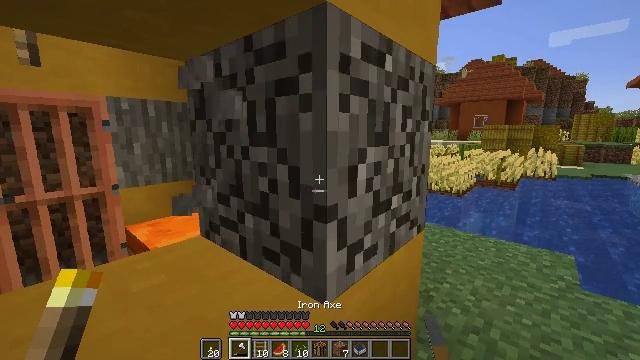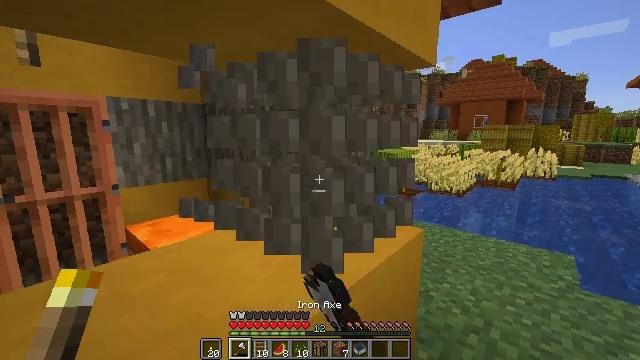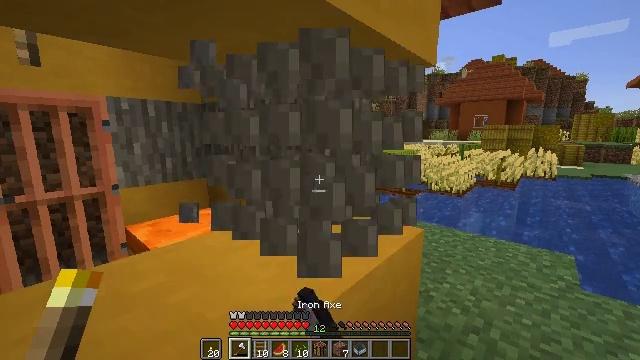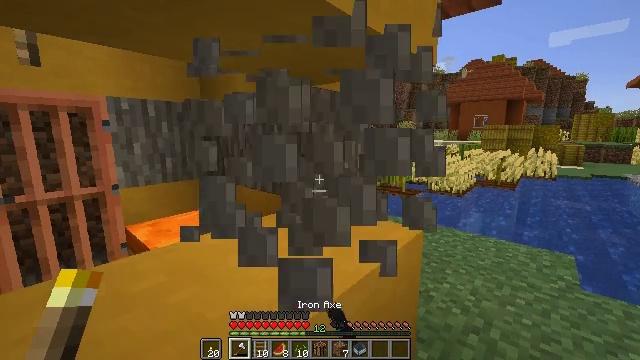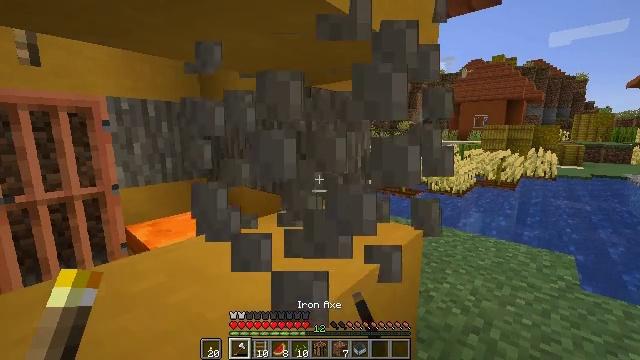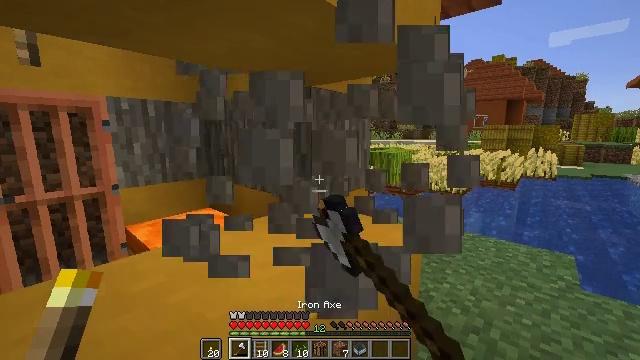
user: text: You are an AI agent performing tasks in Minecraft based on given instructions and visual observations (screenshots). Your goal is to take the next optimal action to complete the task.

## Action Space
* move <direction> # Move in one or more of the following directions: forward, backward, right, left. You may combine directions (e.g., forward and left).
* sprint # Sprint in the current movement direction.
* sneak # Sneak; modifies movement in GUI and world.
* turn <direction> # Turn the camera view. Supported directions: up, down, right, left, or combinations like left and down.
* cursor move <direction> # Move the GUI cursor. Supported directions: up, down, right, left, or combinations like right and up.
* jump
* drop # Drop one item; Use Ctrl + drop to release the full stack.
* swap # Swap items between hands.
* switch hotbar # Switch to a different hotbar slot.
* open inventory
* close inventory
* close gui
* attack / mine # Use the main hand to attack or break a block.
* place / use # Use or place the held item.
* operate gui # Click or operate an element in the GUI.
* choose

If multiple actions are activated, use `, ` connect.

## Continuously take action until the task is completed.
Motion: motion action
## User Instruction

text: Chop down the acacia wood.
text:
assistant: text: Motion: attack / mine
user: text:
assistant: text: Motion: attack / mine
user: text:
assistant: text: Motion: attack / mine
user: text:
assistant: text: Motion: attack / mine
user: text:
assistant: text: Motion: attack / mine
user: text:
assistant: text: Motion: attack / mine